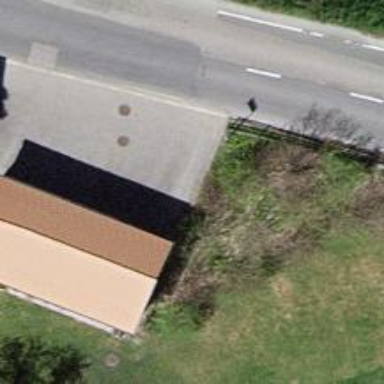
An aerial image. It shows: Bus stop along the road.